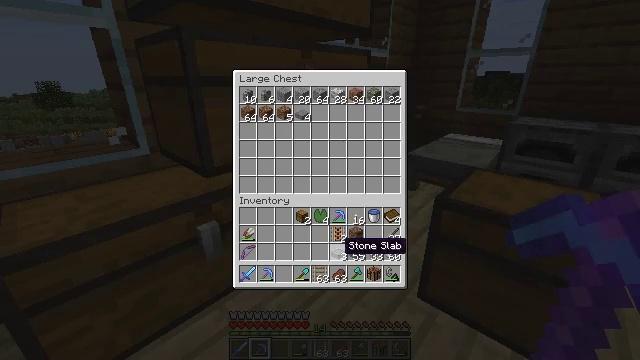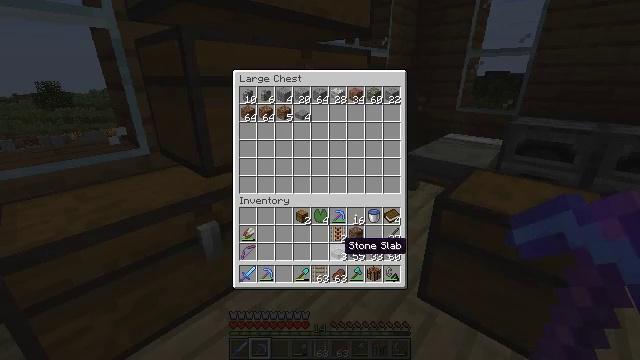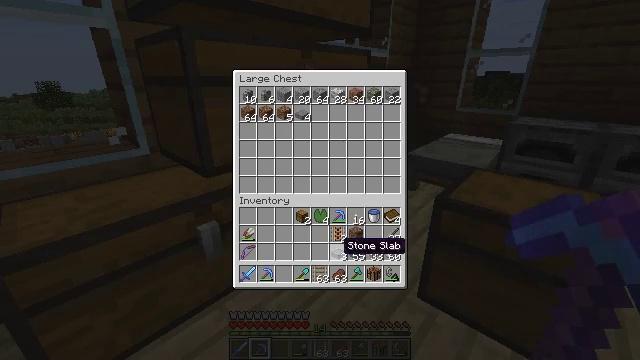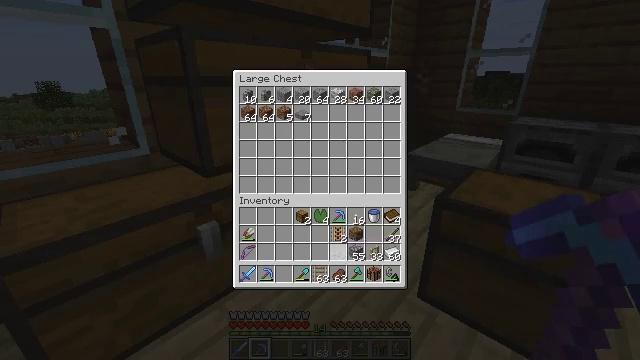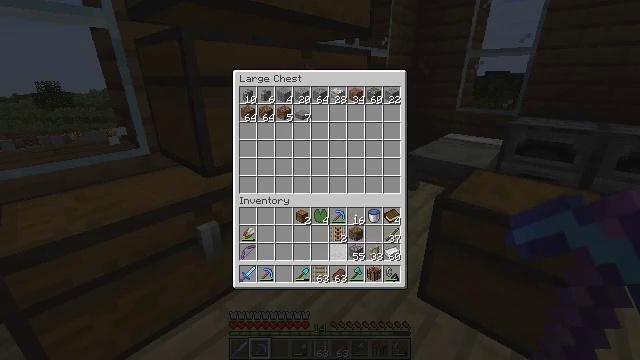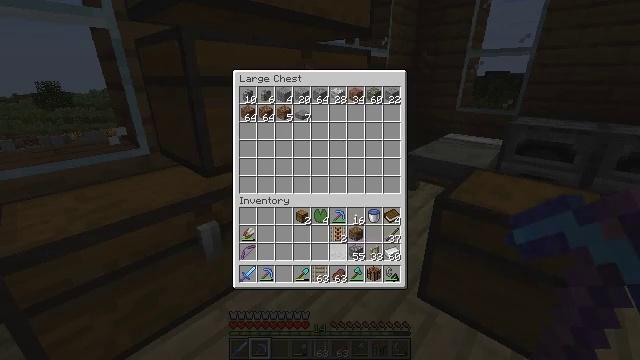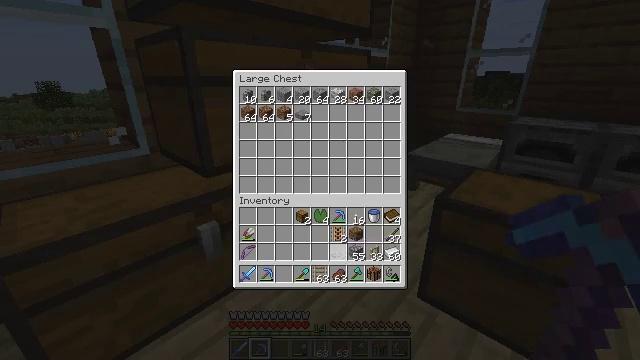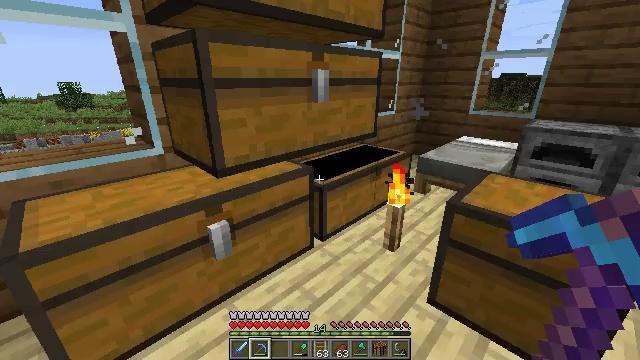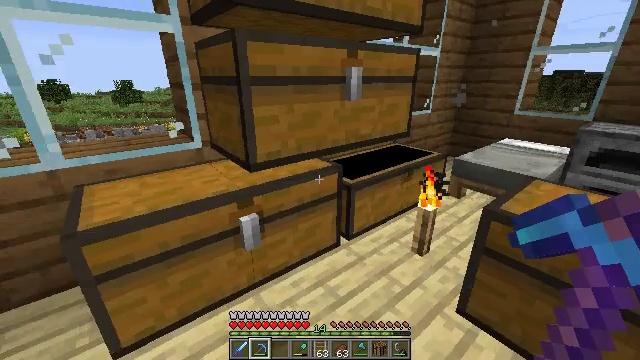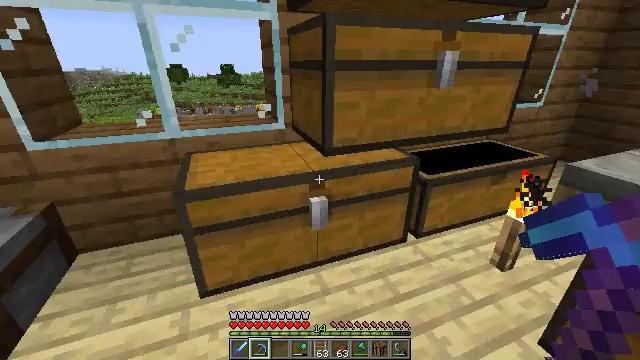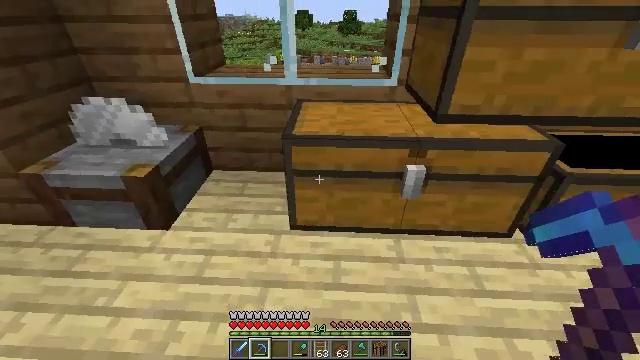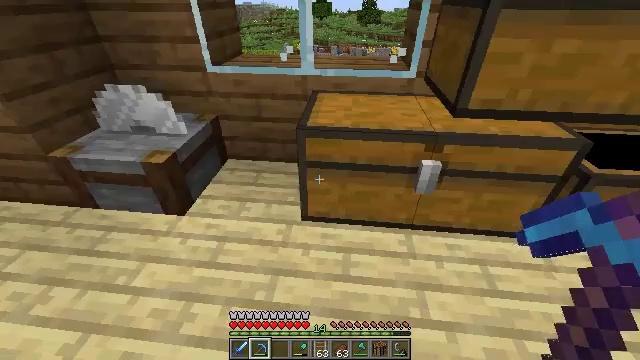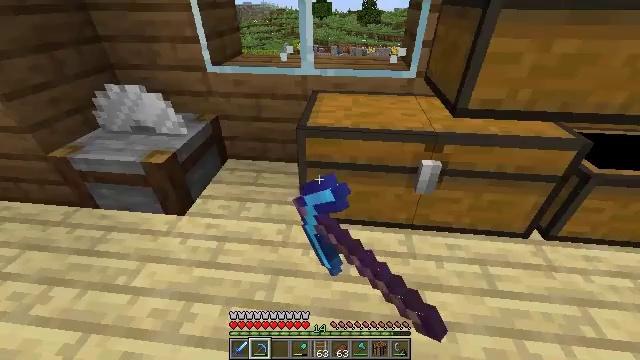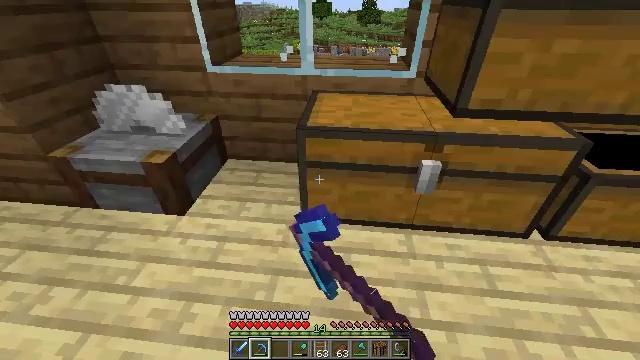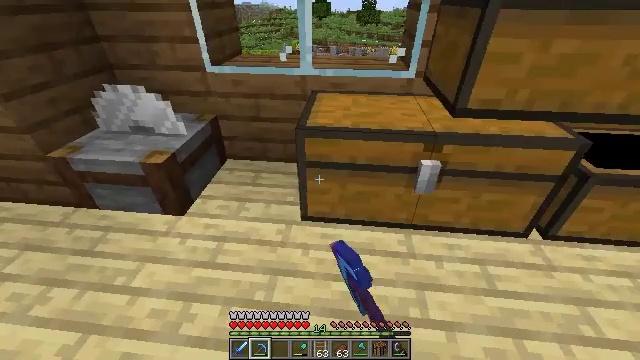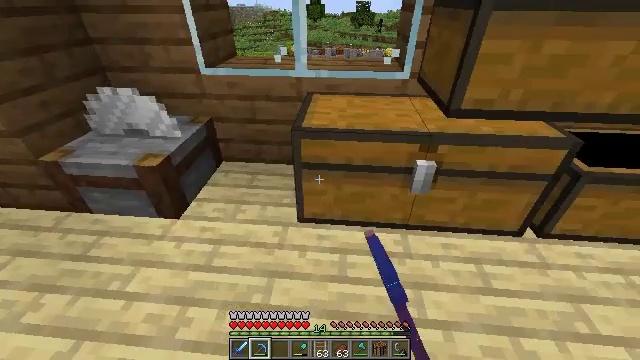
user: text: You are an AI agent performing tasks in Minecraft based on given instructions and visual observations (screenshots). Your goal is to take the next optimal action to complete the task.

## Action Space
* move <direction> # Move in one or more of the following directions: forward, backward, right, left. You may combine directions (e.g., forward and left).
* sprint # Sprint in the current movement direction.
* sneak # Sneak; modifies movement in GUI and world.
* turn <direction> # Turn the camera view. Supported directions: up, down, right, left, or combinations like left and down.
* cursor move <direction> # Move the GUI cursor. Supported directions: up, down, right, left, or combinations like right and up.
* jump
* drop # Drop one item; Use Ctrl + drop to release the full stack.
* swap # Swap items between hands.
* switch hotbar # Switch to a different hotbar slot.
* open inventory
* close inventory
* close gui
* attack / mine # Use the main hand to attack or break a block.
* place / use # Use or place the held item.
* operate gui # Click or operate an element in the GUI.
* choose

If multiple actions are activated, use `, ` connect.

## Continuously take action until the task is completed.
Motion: motion action
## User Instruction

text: Hunt animals.
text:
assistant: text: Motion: sneak
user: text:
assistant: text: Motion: sneak
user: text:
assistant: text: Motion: sneak, attack / mine
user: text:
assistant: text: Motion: sneak, attack / mine
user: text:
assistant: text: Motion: sneak
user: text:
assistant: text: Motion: sneak
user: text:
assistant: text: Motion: turn left
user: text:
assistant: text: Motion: turn left
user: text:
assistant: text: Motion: turn left and down
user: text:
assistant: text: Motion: turn left and down
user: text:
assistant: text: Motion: turn left and down, use / place
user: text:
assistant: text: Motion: use / place
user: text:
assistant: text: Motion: use / place
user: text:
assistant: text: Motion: no_op
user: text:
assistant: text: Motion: turn right
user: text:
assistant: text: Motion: turn right
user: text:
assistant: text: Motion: no_op
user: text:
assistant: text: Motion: turn right and down
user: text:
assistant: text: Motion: turn right and down
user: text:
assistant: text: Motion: sneak, turn down
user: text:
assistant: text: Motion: sneak, turn down
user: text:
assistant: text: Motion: sneak, turn down
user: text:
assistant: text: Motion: sneak, turn down
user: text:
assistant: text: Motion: sneak, turn right and down
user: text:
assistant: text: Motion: sneak
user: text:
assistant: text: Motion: sneak
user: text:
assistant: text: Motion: sneak
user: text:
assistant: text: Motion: sneak
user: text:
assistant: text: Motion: sneak
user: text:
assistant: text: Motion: sneak